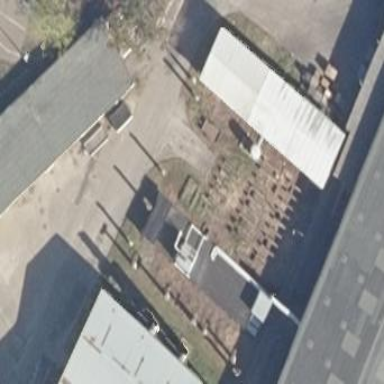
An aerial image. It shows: Industrial building.